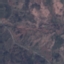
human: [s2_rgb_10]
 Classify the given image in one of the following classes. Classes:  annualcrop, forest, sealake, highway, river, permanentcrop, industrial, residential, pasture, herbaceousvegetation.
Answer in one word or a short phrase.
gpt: HerbaceousVegetation